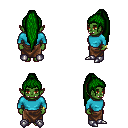
a pixel art fantasy rpg character, female body template, orc, green skin, teal long-sleeve shirt, robe skirt, green extra-long topknot hairstyle, bracelets, metal boots, four views (front, back, left, right), 2x2 character sprite sheet, small pixel art, hard edges, no anti-aliasing